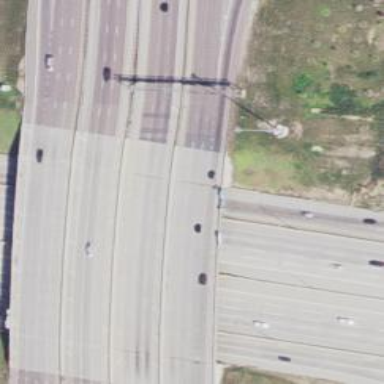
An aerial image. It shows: Motorway bridge with asphalt surface.